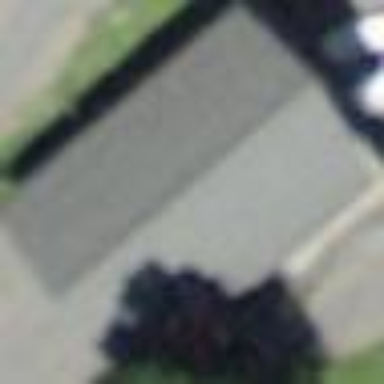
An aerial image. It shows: Garages as part of the building.